Question: I was setting up a laravel and socketcluster install on kubernetes and when try to add redis to laravel got an error about an env variable that i doesn't have defined, so when i print all the env variables in any container i get all the variables from others services like this:
'''
SCC_STATE_PORT_7777_TCP_PORT=7777
KUBERNETES_SERVICE_PORT=443
PHP_PORT_9000_TCP_ADDR=10.35.246.141
SOCKETCLUSTER_SERVICE_PORT=8000
RDB_SERVICE_PORT_DB=28015
REDIS_SERVICE_PORT=6379
SCC_BROKER_PORT_8888_TCP_PROTO=tcp
MARIADB_PORT_3306_TCP=tcp://10.35.247.244:3306
KUBERNETES_PORT_443_TCP_PORT=443
RDB_SERVICE_PORT_WEB=8080
RDB_PORT=tcp://10.35.250.91:28015
RDB_PORT_28015_TCP=tcp://10.35.250.91:28015
KUBERNETES_SERVICE_HOST=10.35.240.1
NGINX_PORT_80_TCP_PORT=80
PHP_SERVICE_PORT=9000
RDB_SERVICE_PORT=28015
RDB_PORT_8080_TCP_ADDR=10.35.250.91
SCC_STATE_PORT_7777_TCP_ADDR=10.35.254.120
SOCKETCLUSTER_PORT=tcp://10.35.244.112:8000
RDB_PORT_28015_TCP_ADDR=10.35.250.91
PHP_PORT=tcp://10.35.246.141:9000
PHP_PORT_9000_TCP=tcp://10.35.246.141:9000
RDB_PORT_28015_TCP_PROTO=tcp
REDIS_PORT_6379_TCP_ADDR=10.35.254.59
MARIADB_PORT_3306_TCP_PORT=3306
SCC_STATE_PORT_7777_TCP_PROTO=tcp
MARIADB_SERVICE_PORT=3306
PHP_SERVICE_HOST=10.35.246.141
PHP_PORT_9000_TCP_PROTO=tcp
RDB_PORT_8080_TCP=tcp://10.35.250.91:8080
RDB_PORT_8080_TCP_PROTO=tcp
REDIS_PORT_6379_TCP_PROTO=tcp
MARIADB_PORT_3306_TCP_ADDR=10.35.247.244
KUBERNETES_PORT_443_TCP_ADDR=10.35.240.1
NGINX_PORT_80_TCP_ADDR=10.35.247.125
REDIS_SERVICE_HOST=10.35.254.59
SCC_BROKER_SERVICE_HOST=10.35.243.129
SCC_STATE_PORT_7777_TCP=tcp://10.35.254.120:7777
NGINX_PORT=tcp://10.35.247.125:80
SOCKETCLUSTER_PORT_8000_TCP_PROTO=tcp
SCC_STATE_SERVICE_PORT=7777
SCC_STATE_PORT=tcp://10.35.254.120:7777
NGINX_PORT_80_TCP_PROTO=tcp
SOCKETCLUSTER_PORT_8000_TCP=tcp://10.35.244.112:8000
RDB_SERVICE_HOST=10.35.250.91
NGINX_SERVICE_PORT_DB=80
MARIADB_PORT_3306_TCP_PROTO=tcp
PHP_PORT_9000_TCP_PORT=9000
SOCKETCLUSTER_PORT_8000_TCP_PORT=8000
SOCKETCLUSTER_PORT_8000_TCP_ADDR=10.35.244.112
REDIS_PORT_6379_TCP=tcp://10.35.254.59:6379
NGINX_PORT_80_TCP=tcp://10.35.247.125:80
SCC_BROKER_PORT_8888_TCP=tcp://10.35.243.129:8888
KUBERNETES_PORT=tcp://10.35.240.1:443
NGINX_SERVICE_PORT=80
RDB_PORT_28015_TCP_PORT=28015
RDB_PORT_8080_TCP_PORT=8080
SCC_BROKER_SERVICE_PORT=8888
SCC_STATE_SERVICE_HOST=10.35.254.120
MARIADB_SERVICE_HOST=10.35.247.244
KUBERNETES_SERVICE_PORT_HTTPS=443
REDIS_PORT=tcp://10.35.254.59:6379
REDIS_PORT_6379_TCP_PORT=6379
SCC_BROKER_PORT=tcp://10.35.243.129:8888
NGINX_SERVICE_HOST=10.35.247.125
SCC_BROKER_PORT_8888_TCP_PORT=8888
MARIADB_PORT=tcp://10.35.247.244:3306
KUBERNETES_PORT_443_TCP_PROTO=tcp
SOCKETCLUSTER_SERVICE_HOST=10.35.244.112
SCC_BROKER_PORT_8888_TCP_ADDR=10.35.243.129
KUBERNETES_PORT_443_TCP=tcp://10.35.240.1:443
'''
when i have this deployments:

Any idea if this is a feature, a miss config or what?
UPDATE: or if i could disable it?
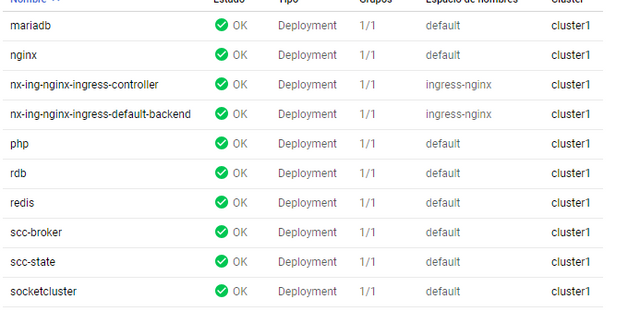
Answer: <URL> For every Service in the same namespace, you get 'OTHERSVC_SERVICE_HOST' and 'OTHERSVC_SERVICE_PORT' environment variables, plus some others that come from the legacy Docker links feature. I don't know of any way to turn these off.
Actually using these is problematic in practice, because it depends on the consuming pod starting after the producing service is up, which is hard to guarantee; DNS lookups 'othersvc.default.svc.cluster.local' may not resolve at runtime but won't have a missing environment variable. Conversely, if you might configure your pod with an environment variable named something like 'MICRO_SERVICE_HOST' or 'DATABASE_PORT', those names are liable to be "stepped on" by the generated environment variables.